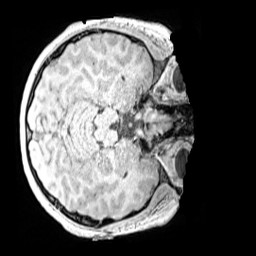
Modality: MP2RAGE
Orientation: axial
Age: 13
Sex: male
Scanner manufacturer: siemens
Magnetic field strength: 3 T
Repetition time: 4 s
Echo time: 0.00299 s